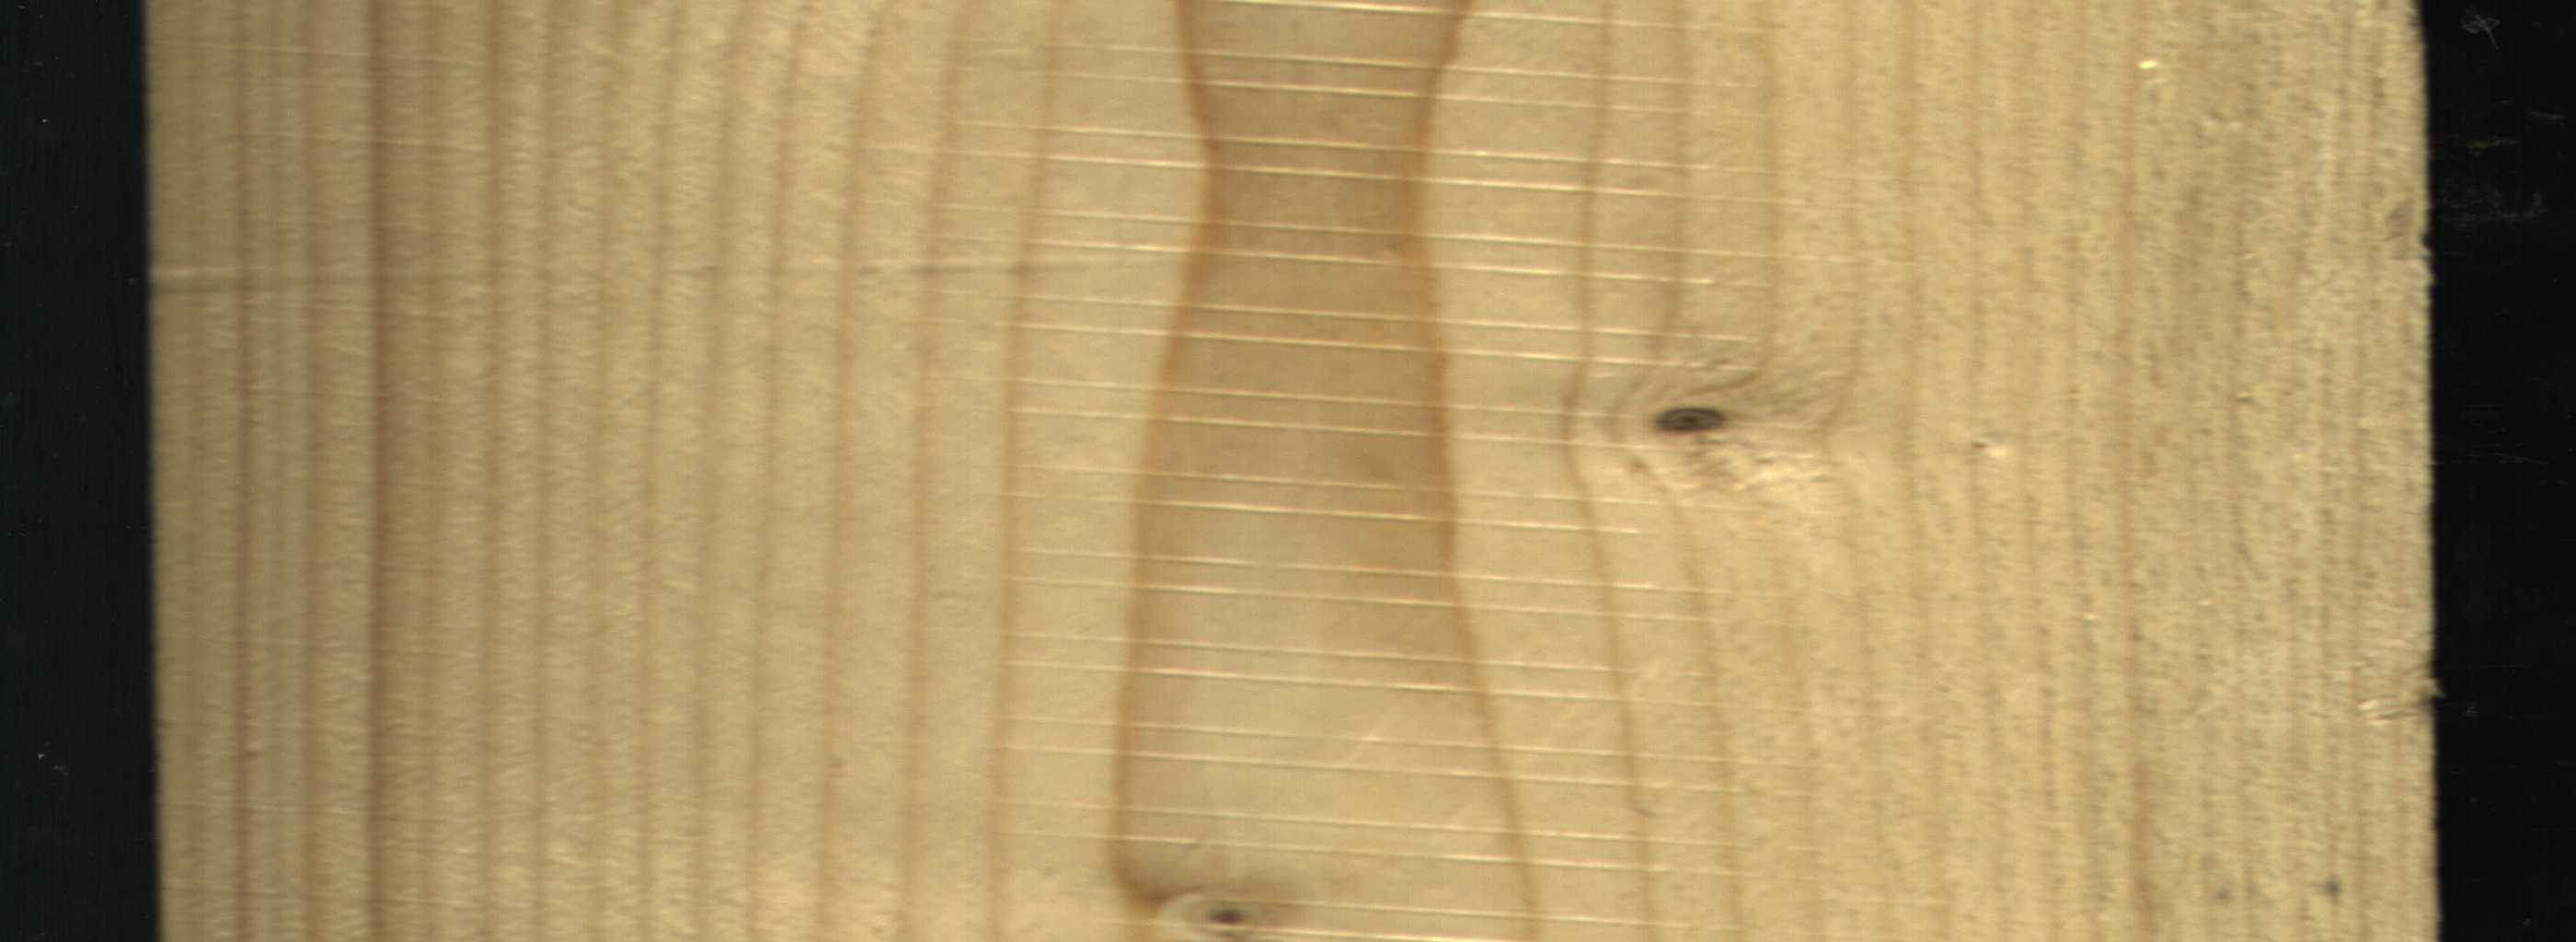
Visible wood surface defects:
Live_Knot
Live_Knot